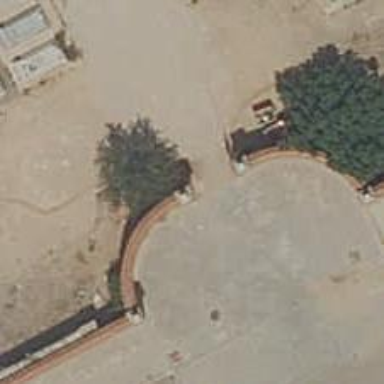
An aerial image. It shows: Gate.